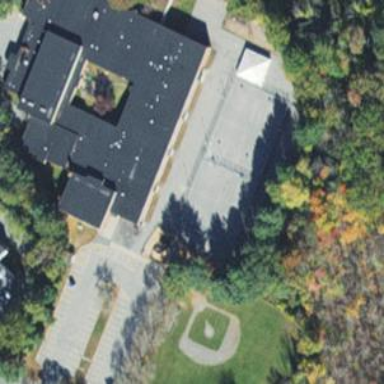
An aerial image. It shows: School.